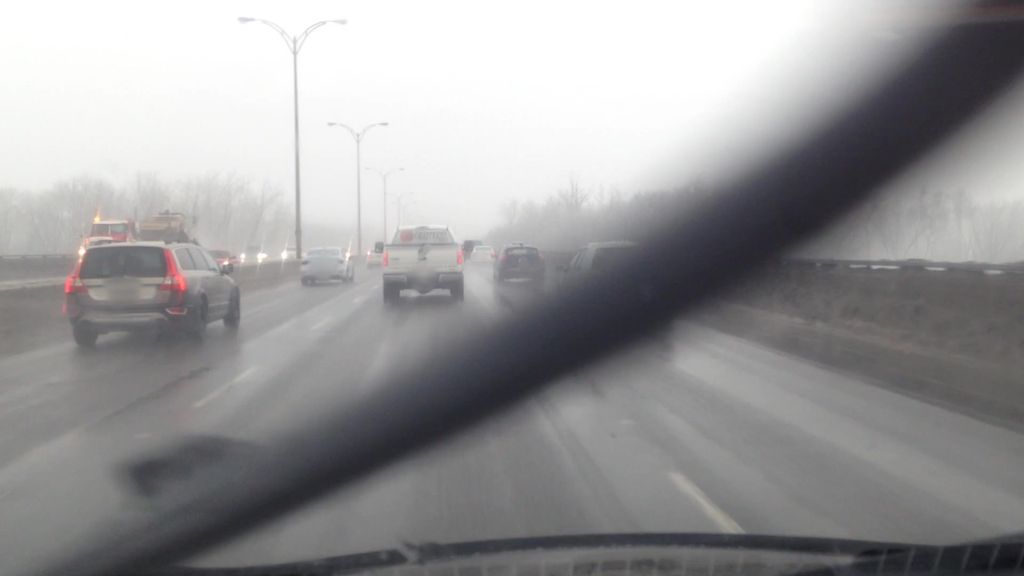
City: montreal